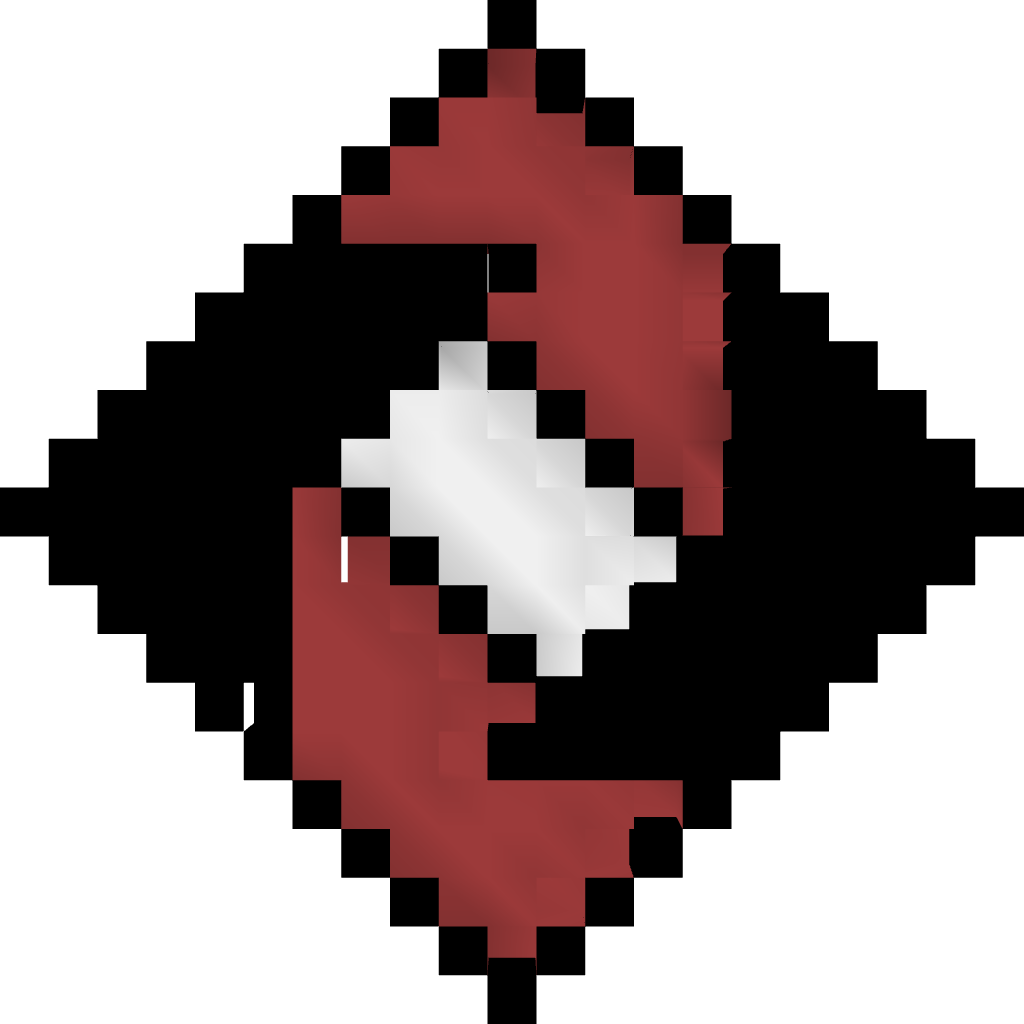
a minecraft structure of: SirAaronII's Logo bad low quality